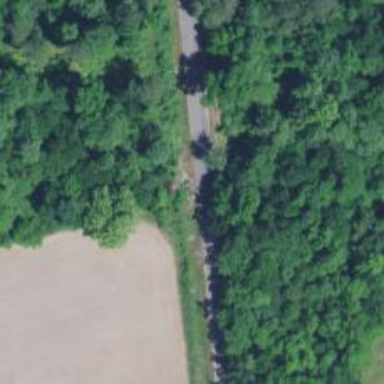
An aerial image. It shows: Culvert tunnel.